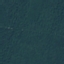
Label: Forest